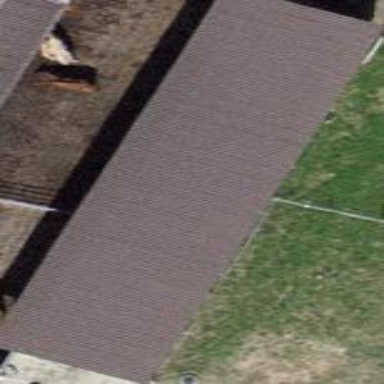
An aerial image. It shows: View of roof of building.